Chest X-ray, PA view. Patient: 17 years old, sex M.
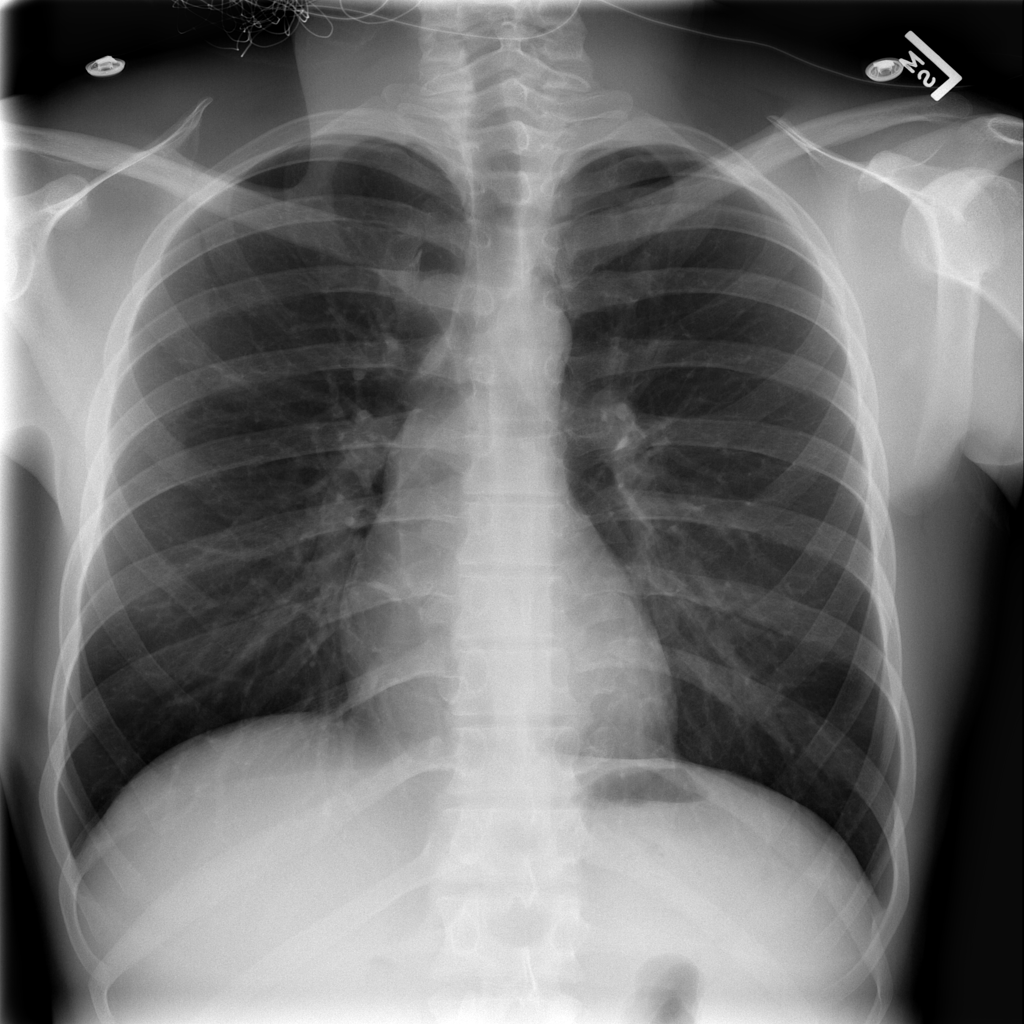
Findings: No Finding